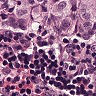
Metastatic tissue present: yes